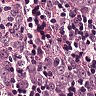
Metastatic tissue present: yes